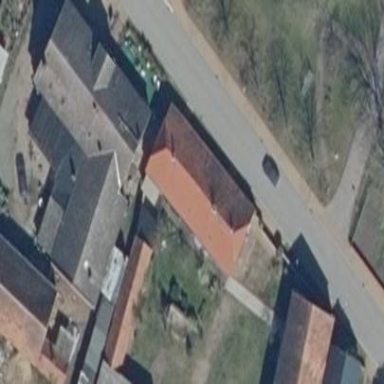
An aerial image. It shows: Simple and straightforward house.